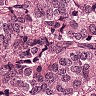
Metastatic tissue present: yes